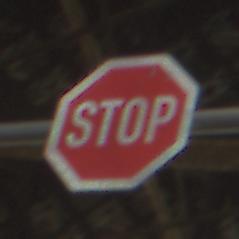
Verkehrszeichen: Stop
Umgebung: Outdoor, Urban
Tageszeit: Midday
Wetter: Clear
Licht: Natural
Jahreszeit: NotSpecified
Kontrast: LowContrast